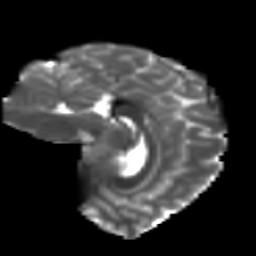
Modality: T2w
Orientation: sagittal
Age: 18
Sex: female
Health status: ill
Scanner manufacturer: ge
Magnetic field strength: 3 T
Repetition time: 6.776 s
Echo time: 0.0794 s